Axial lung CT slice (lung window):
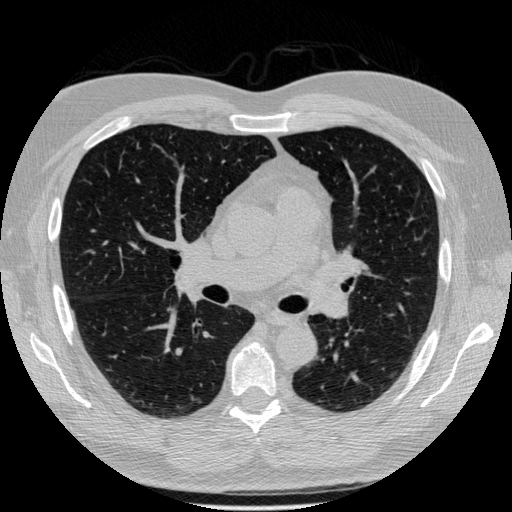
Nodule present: no